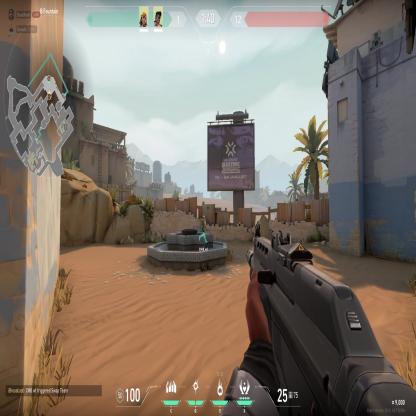
Label: teammate